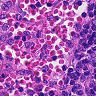
Metastatic tissue present: no